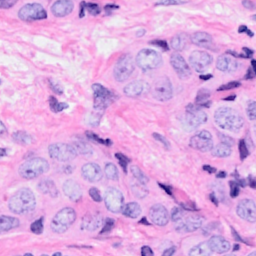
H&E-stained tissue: Breast